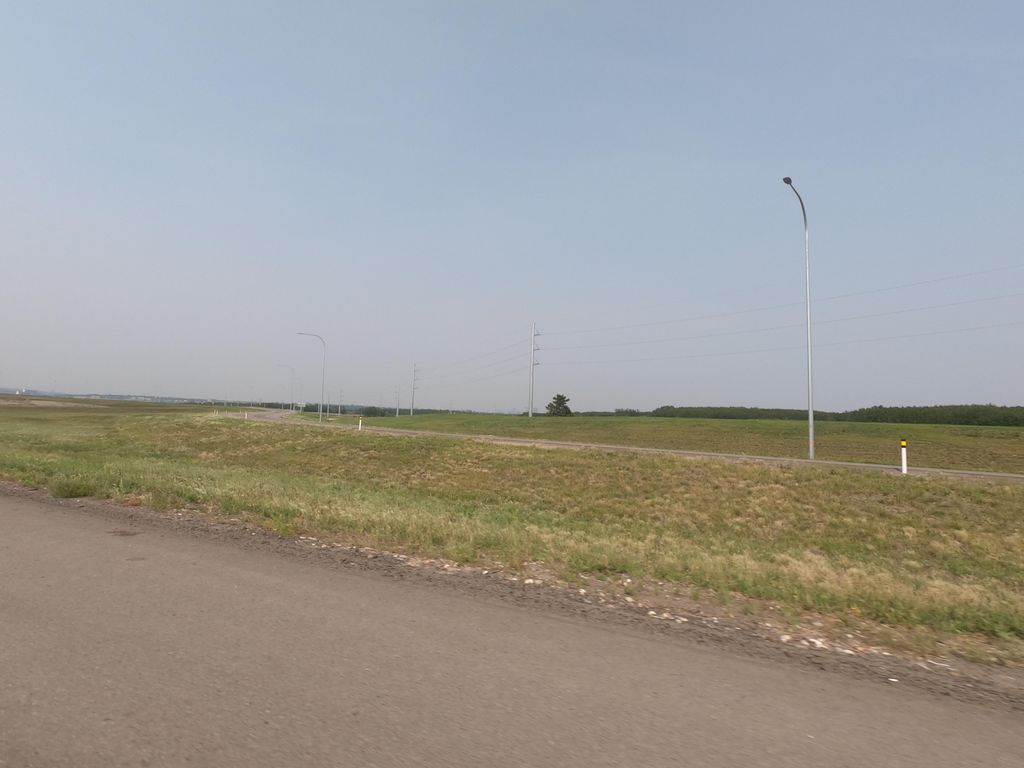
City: calgary